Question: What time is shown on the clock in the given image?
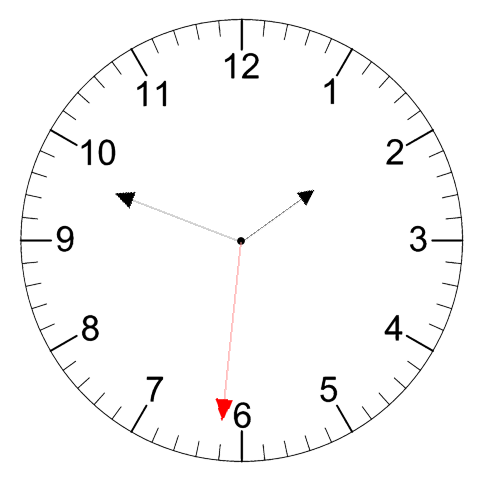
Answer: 01:48:31